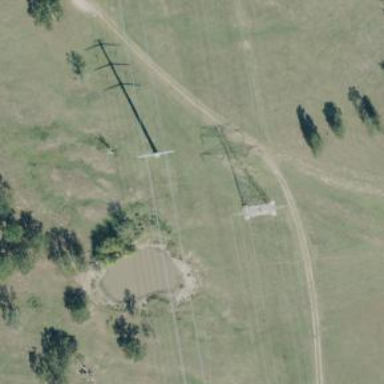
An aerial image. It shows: Power tower.